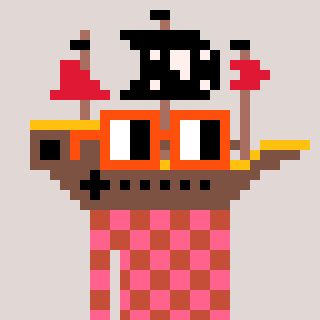
a pixel art character with square orange glasses, a pirateship-shaped head and a rust-colored body on a warm background